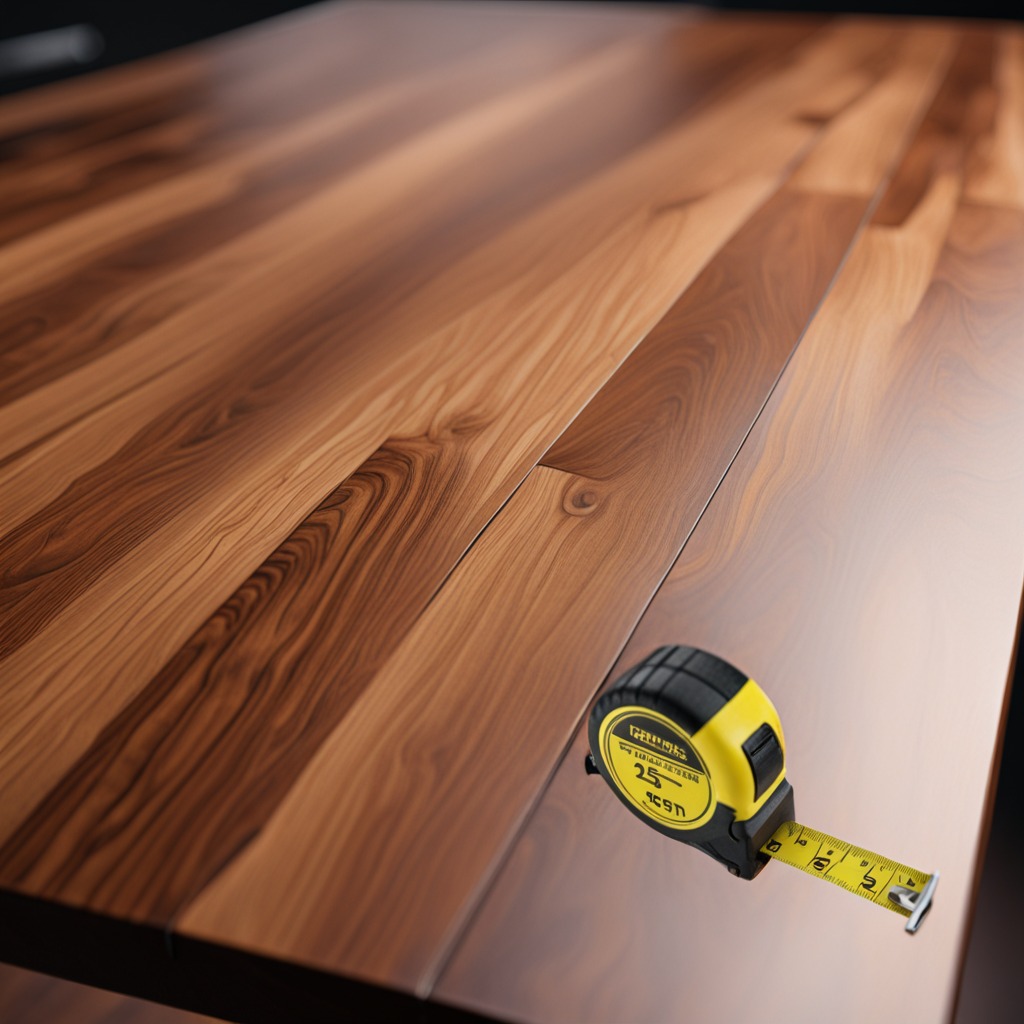
A measuring tape is lying on a wooden table in a carpentry studio.